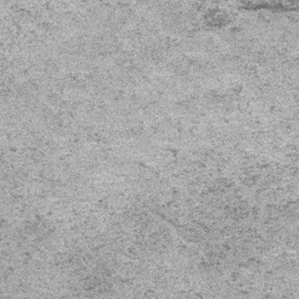
Label: frost